Question:
How can I add new button in navigationItem? Say I need to add it near right button.
Code used for left right.
'''
self.navigationItem.leftBarButtonItem = [[UIBarButtonItem alloc] initWithCustomView:_cancelButton];
self.navigationItem.rightBarButtonItem = [[UIBarButtonItem alloc] initWithCustomView:_shareButton];
'''
How can I add one more button?
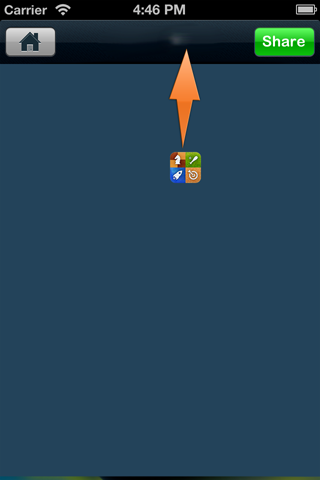
Answer: There are Different Approach to add more then one Buttons on right side of navigationcontroller.one of the Simplist way is given below
'''
UIView *buttonView = [[UIView alloc] initWithFrame:CGRectMake(0, 0, 100, 44)];
UIButton *exampleButton1 = [UIButton buttonWithType:UIButtonTypeCustom];
exampleButton1.frame = CGRectMake(0, 2, 30, 40);
[exampleButton1 addTarget:self action:@selector(FirstMethod) forControlEvents:UIControlEventTouchUpInside];
[exampleButton1 setImage:[UIImage imageNamed:@"image1.png"] forState:UIControlStateNormal];
[buttonView addSubview:exampleButton1];
UIButton *exampleButton2 = [UIButton buttonWithType:UIButtonTypeCustom];
exampleButton2.frame = CGRectMake(70, 2, 30, 40);
[exampleButton2 addTarget:self action:@selector(Second method) forControlEvents:UIControlEventTouchUpInside];
[exampleButton2 setImage:[UIImage imageNamed:@"image2.png"] forState:UIControlStateNormal];
[buttonView addSubview:exampleButton2];
self.navigationItem.rightBarButtonItem = [[UIBarButtonItem alloc] initWithCustomView:buttonView];
'''
Hope it will be helpful for you.Thanks